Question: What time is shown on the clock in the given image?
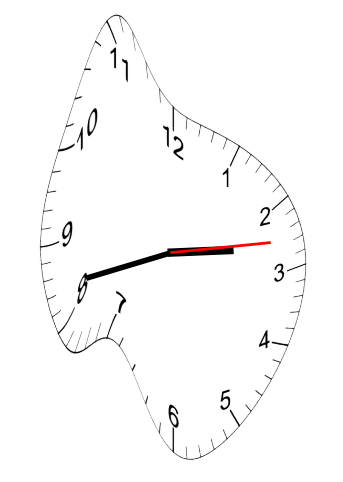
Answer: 02:42:13